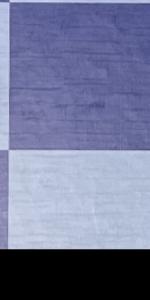
Label: Empty